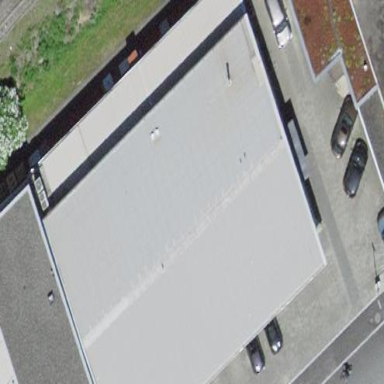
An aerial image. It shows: Industrial building.